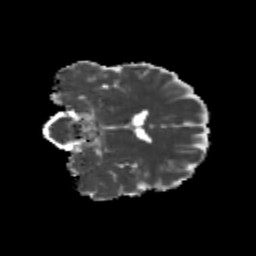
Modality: MD
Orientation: coronal
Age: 20
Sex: male
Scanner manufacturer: siemens
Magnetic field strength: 3 T
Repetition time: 3.5 s
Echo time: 0.104 s